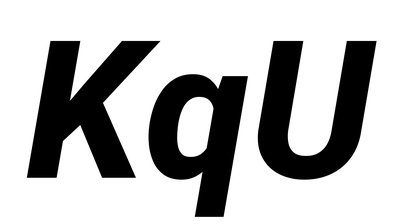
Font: Roboto-Italic_ExtraBold_Italic